Interaction volume radius: 10 \u00c5
Interaction volume height: 10 \u00c5
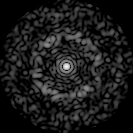
Disorder parameter: 0.7971